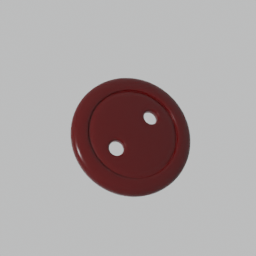
Label: people